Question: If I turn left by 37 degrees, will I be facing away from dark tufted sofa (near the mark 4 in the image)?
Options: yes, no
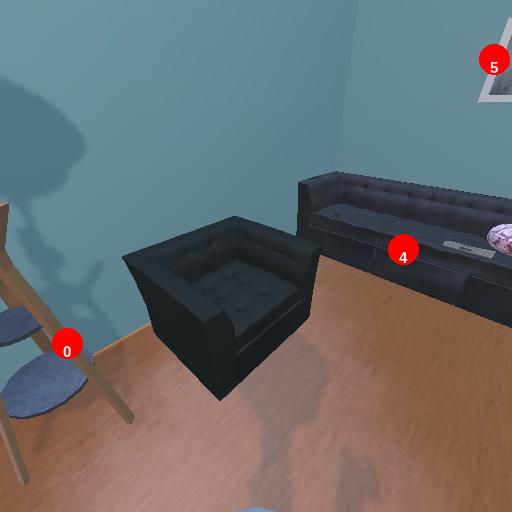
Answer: yes